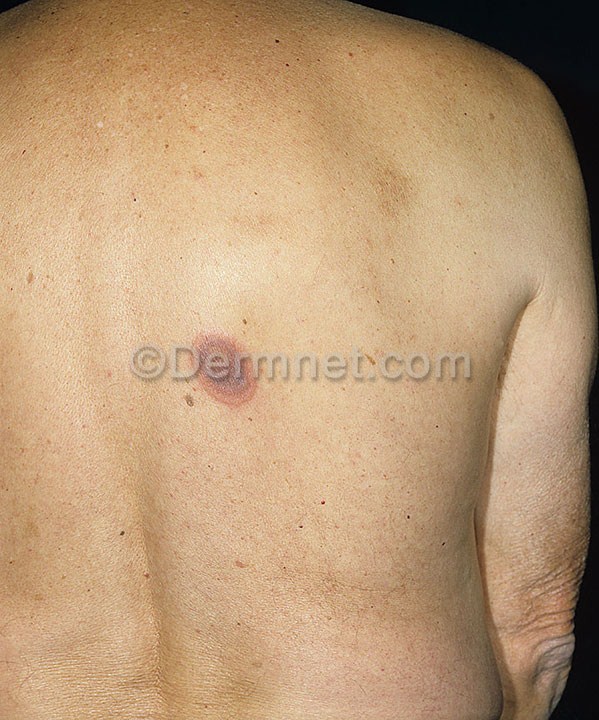
Disease: Exanthems and Drug Eruptions